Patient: sex M, age 66
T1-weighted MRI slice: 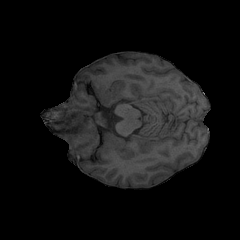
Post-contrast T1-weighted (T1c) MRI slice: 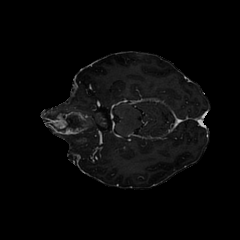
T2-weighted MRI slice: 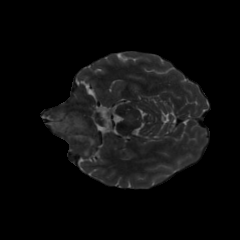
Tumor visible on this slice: yes
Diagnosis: Glioblastoma, IDH-wildtype
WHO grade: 4